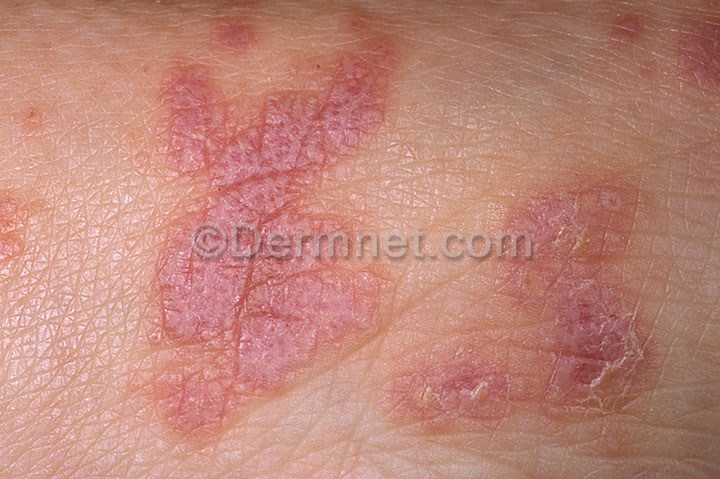
Disease: Psoriasis pictures Lichen Planus and related diseases